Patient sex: M
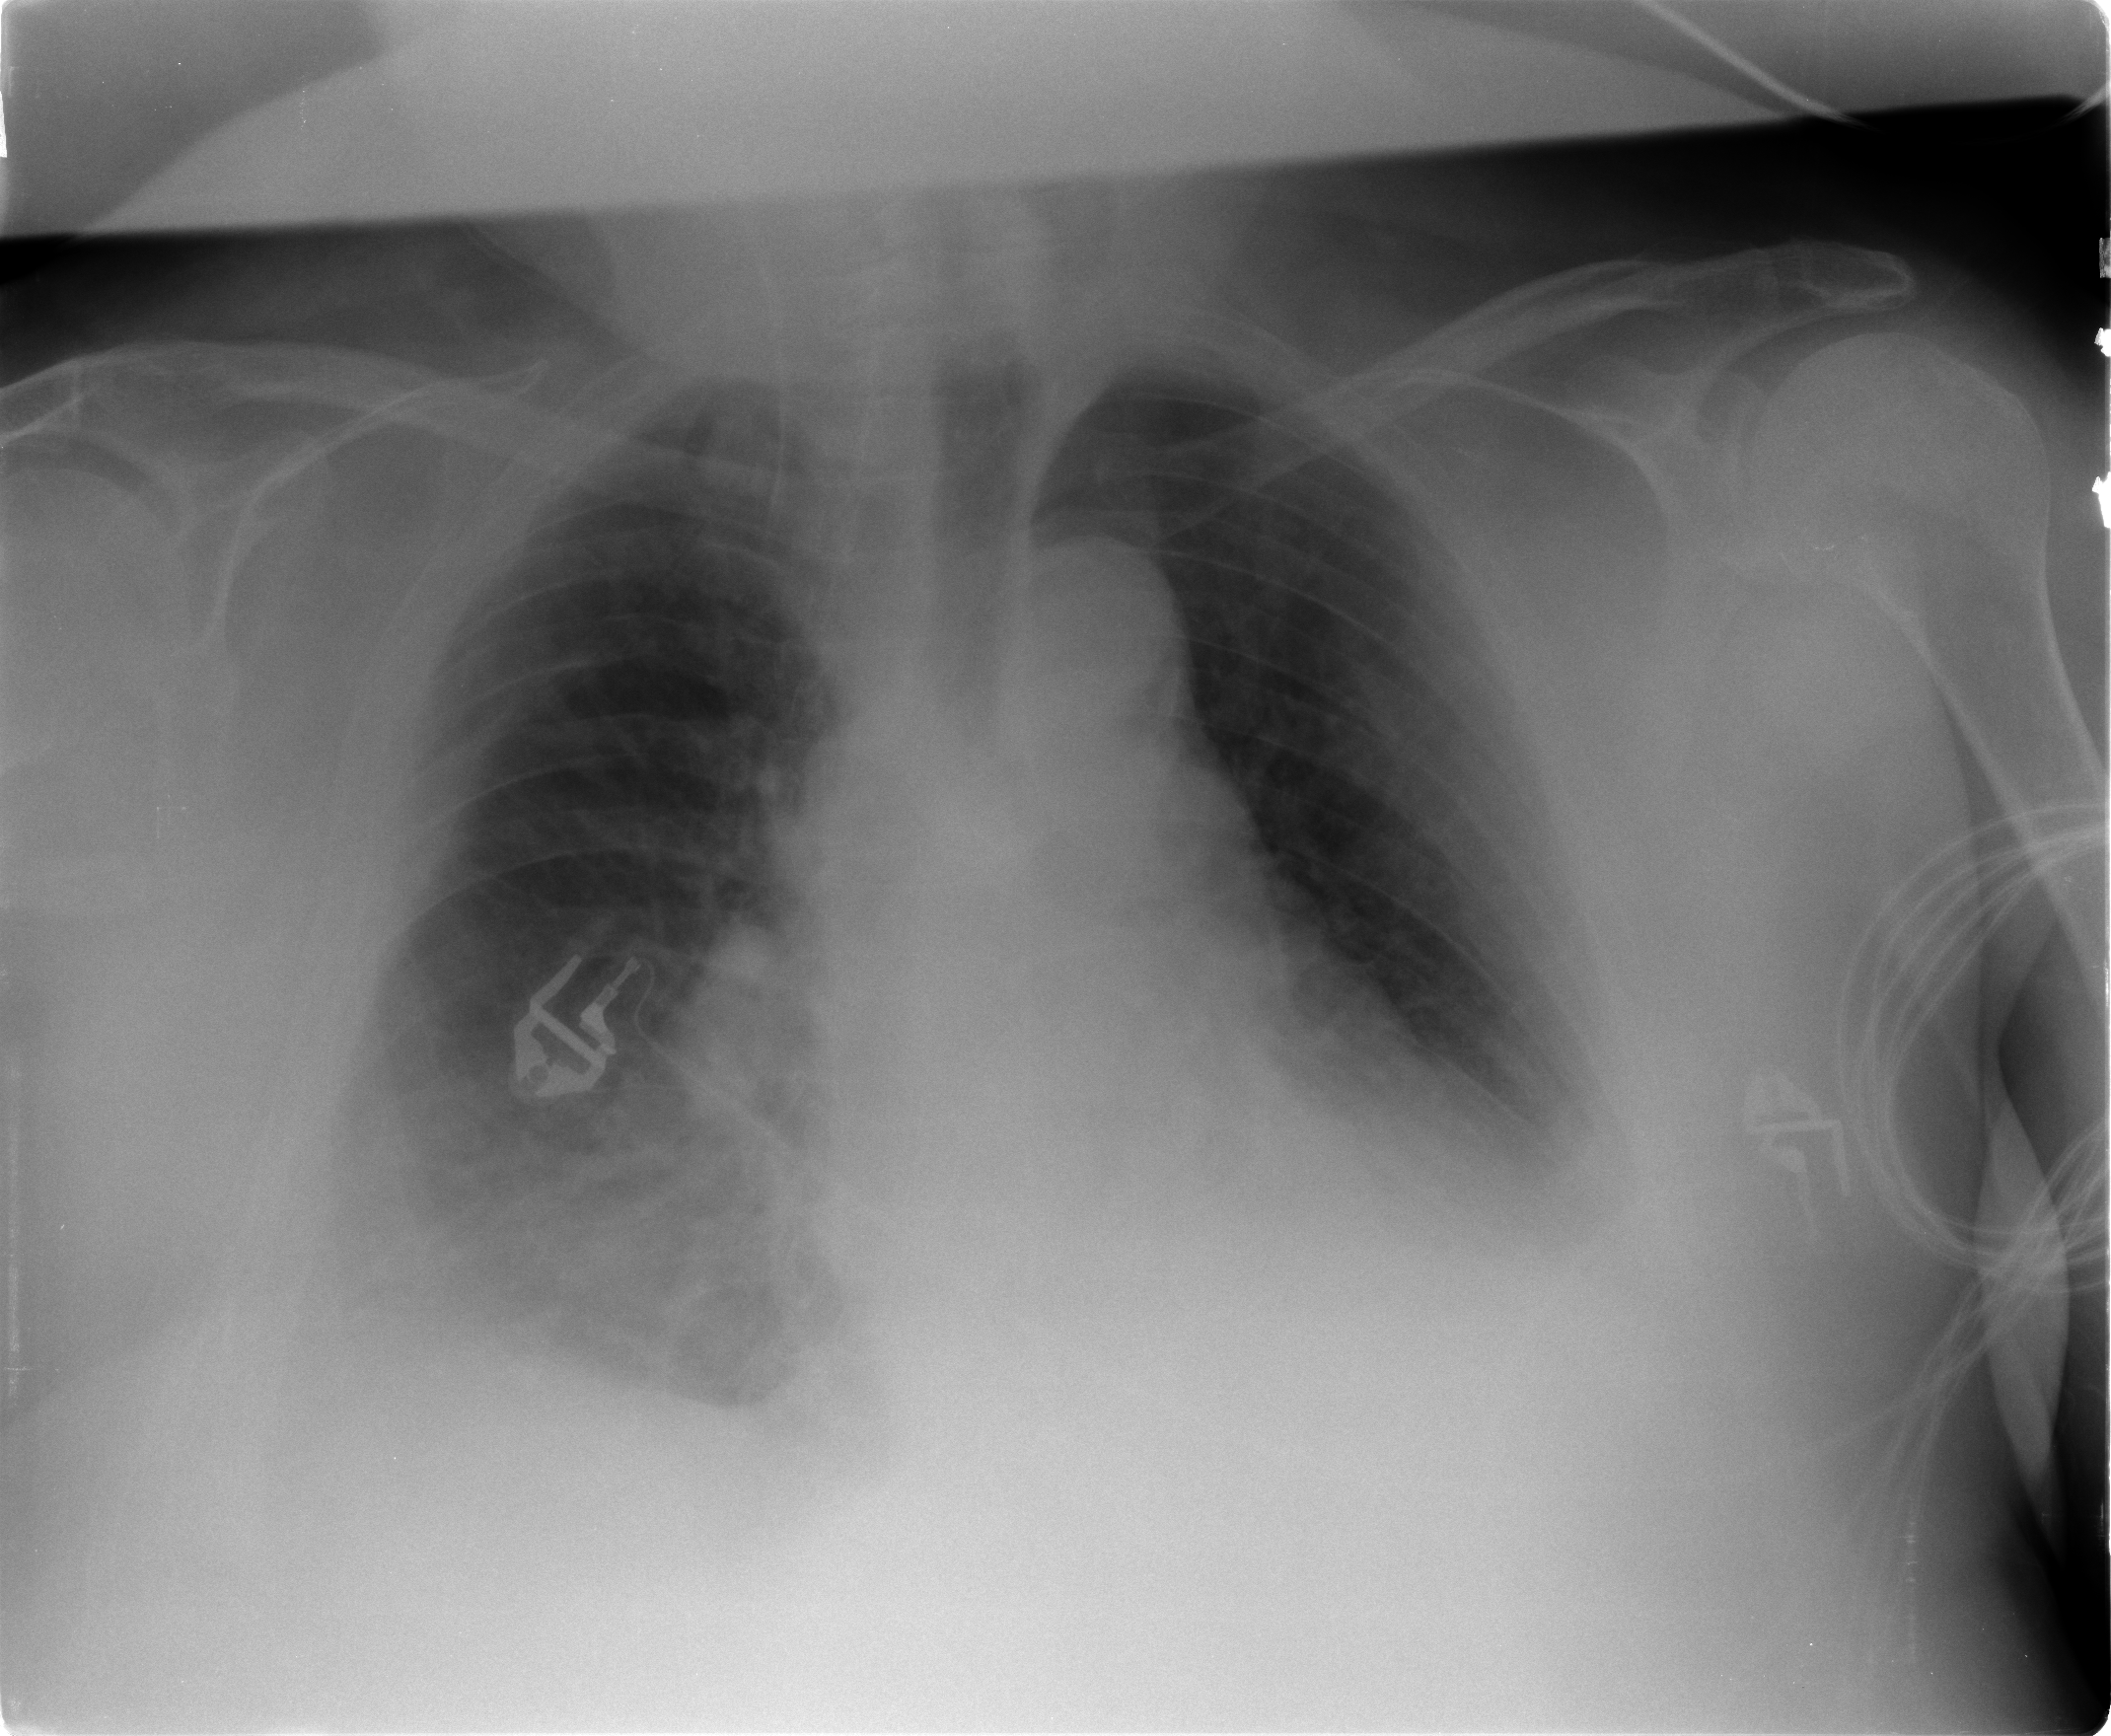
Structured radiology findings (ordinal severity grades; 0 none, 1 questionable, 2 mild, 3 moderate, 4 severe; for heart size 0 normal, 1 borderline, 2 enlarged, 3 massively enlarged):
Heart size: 2
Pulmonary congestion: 2
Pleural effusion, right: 3
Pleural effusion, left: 3
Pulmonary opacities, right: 1
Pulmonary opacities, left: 1
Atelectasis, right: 2
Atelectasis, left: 3